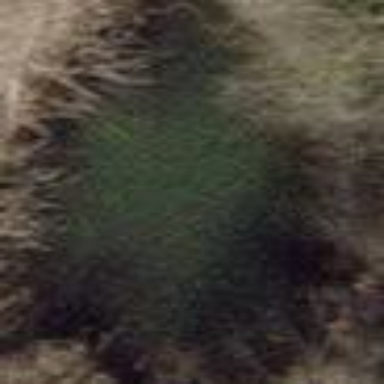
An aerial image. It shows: Pond with natural water.